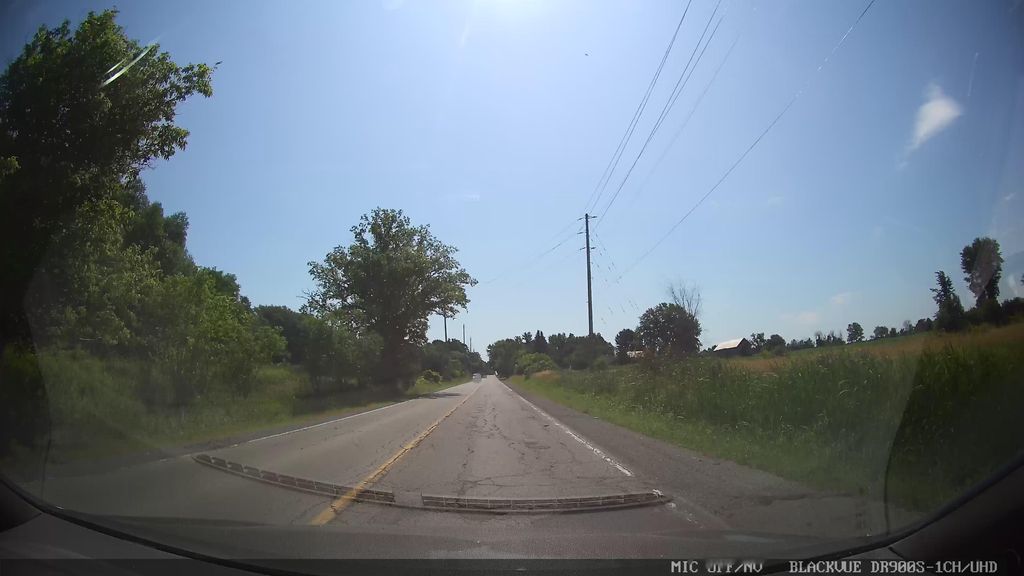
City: ottawa-gatineau